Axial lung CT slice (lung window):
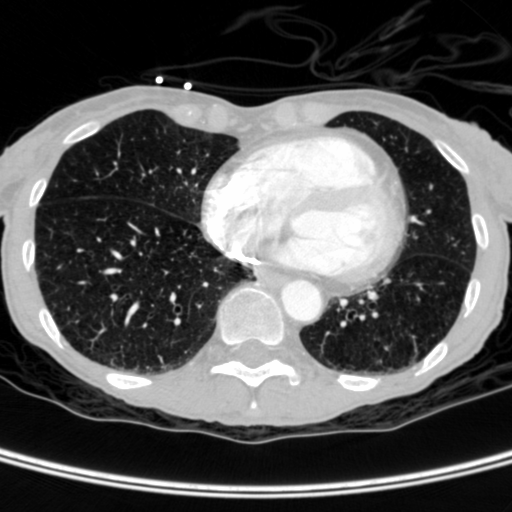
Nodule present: no